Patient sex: M
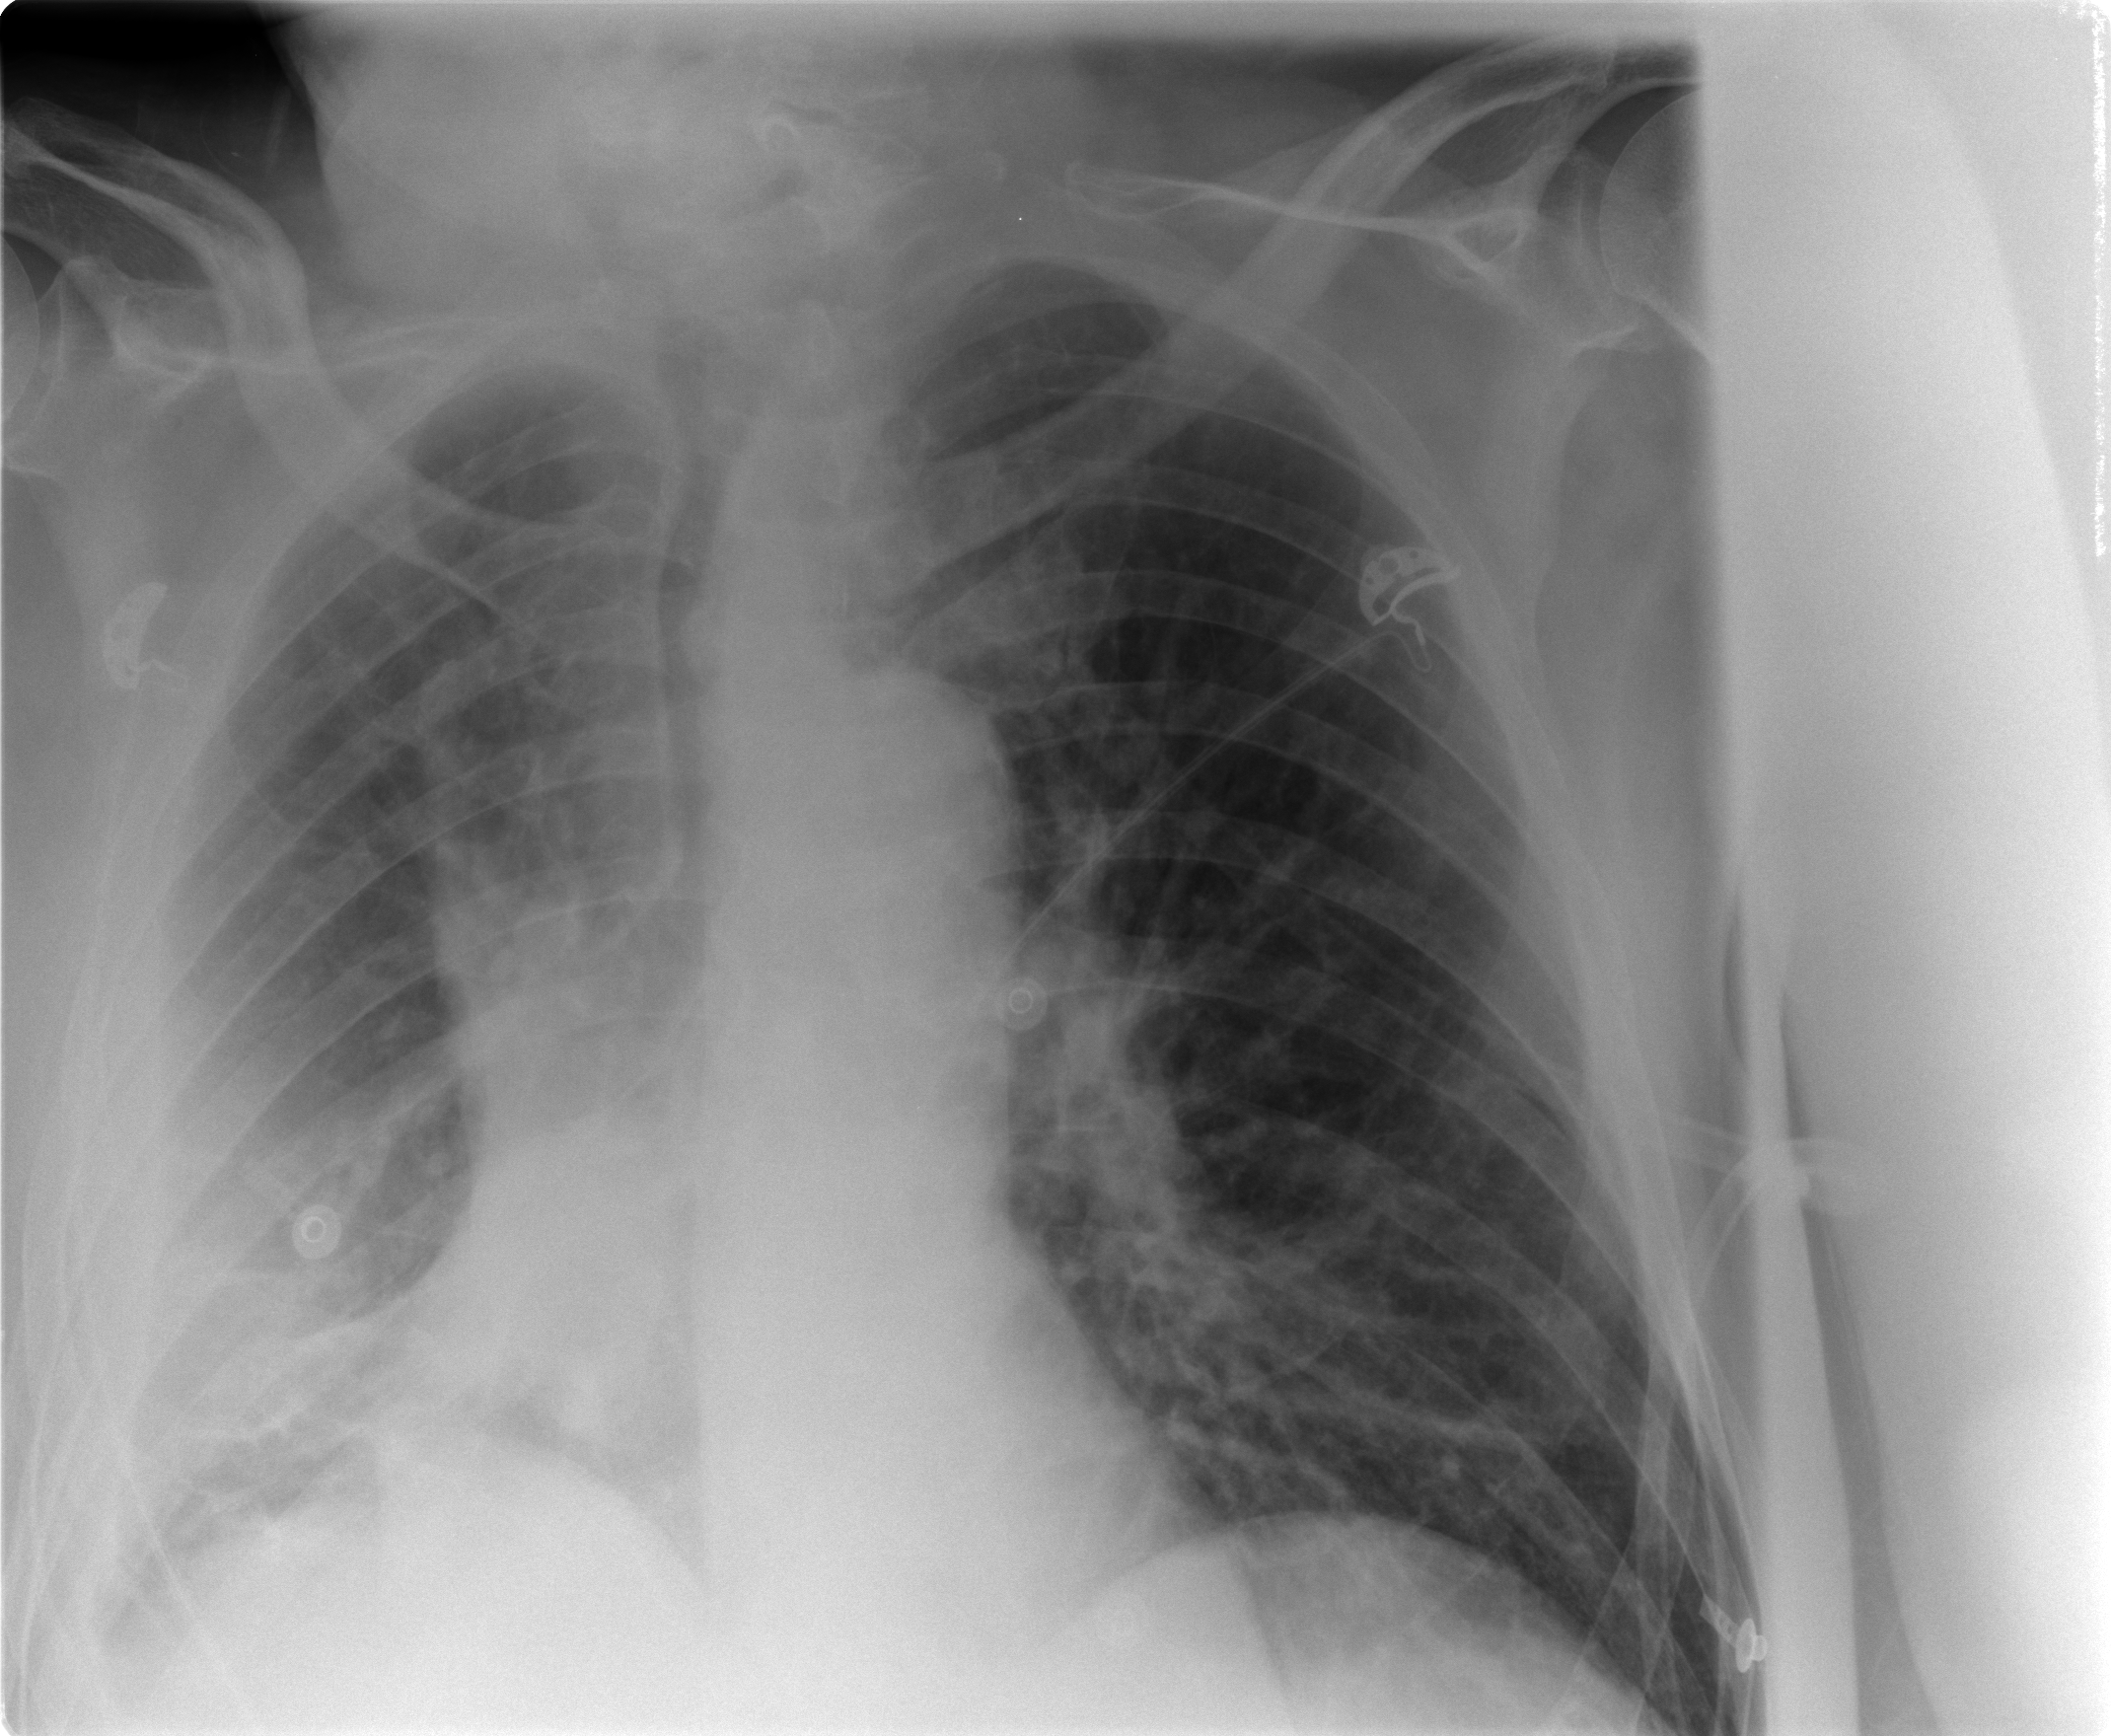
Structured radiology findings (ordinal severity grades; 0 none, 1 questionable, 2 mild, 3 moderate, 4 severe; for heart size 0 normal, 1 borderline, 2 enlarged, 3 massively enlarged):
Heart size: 0
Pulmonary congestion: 2
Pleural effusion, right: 2
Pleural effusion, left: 0
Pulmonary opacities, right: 1
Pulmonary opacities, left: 0
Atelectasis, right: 2
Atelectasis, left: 1